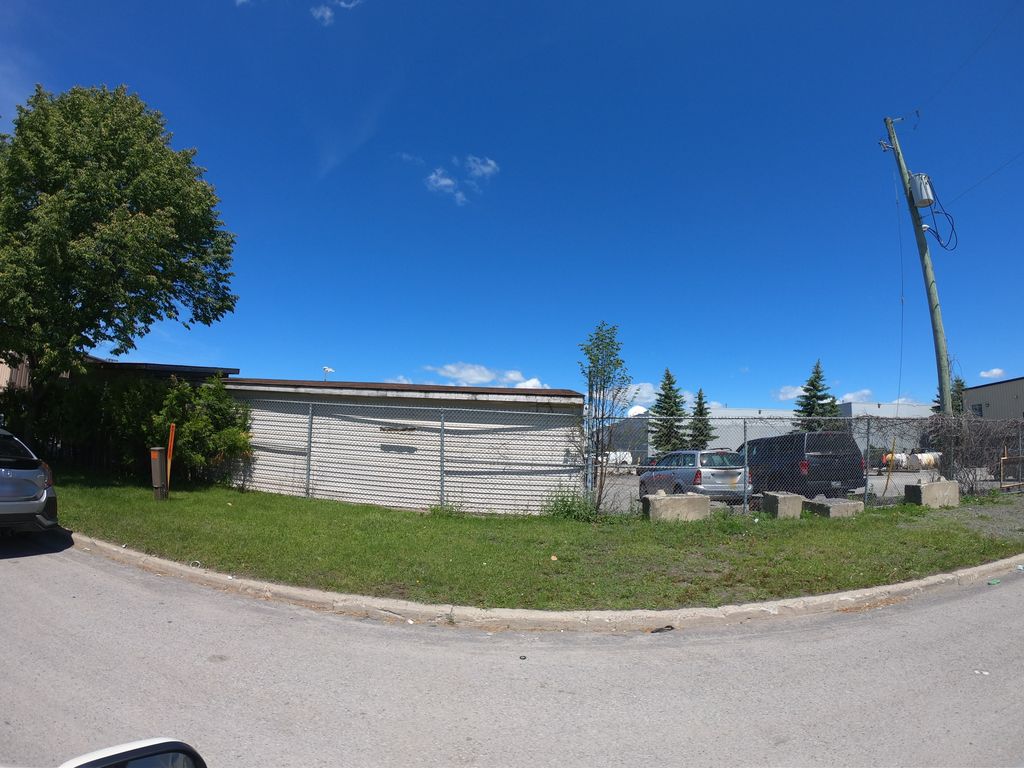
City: ottawa-gatineau